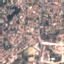
Land use / land cover class: Residential